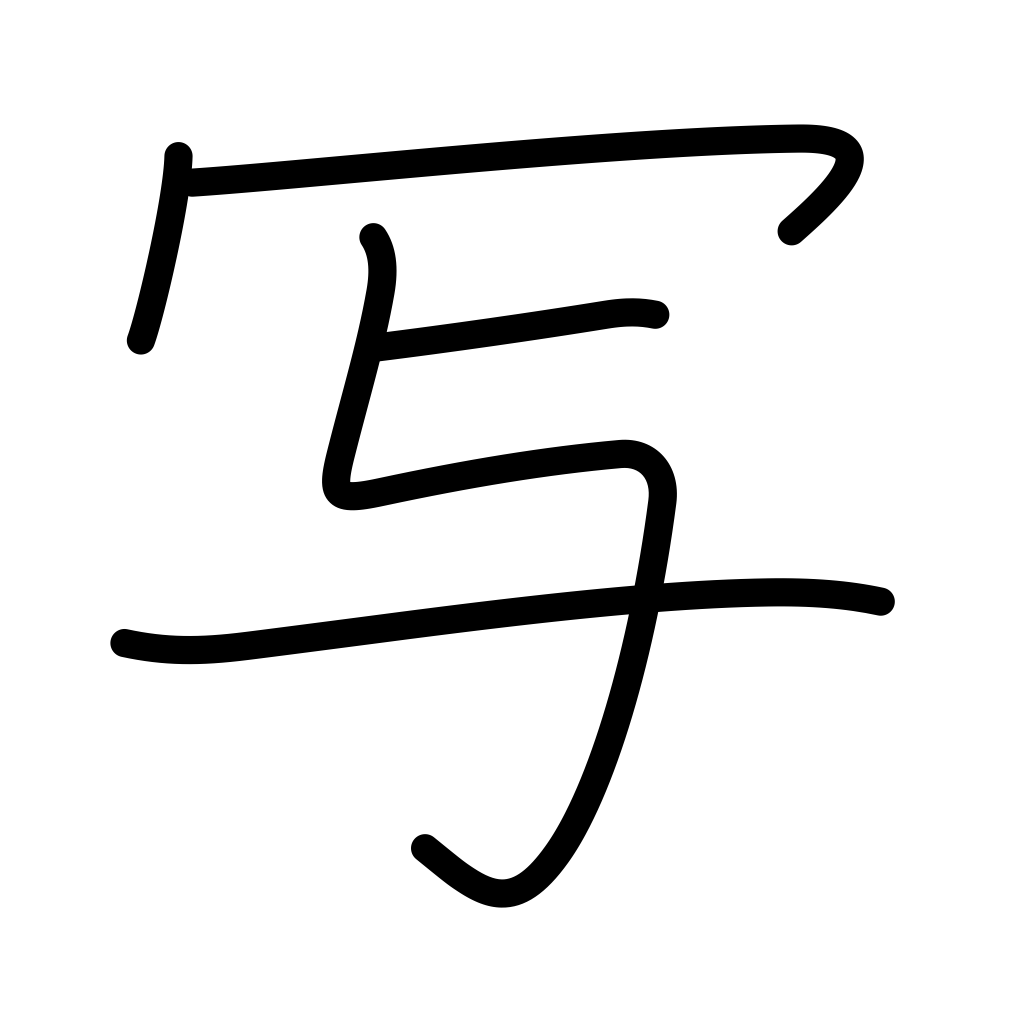
Meaning: copy, be photographed, describe